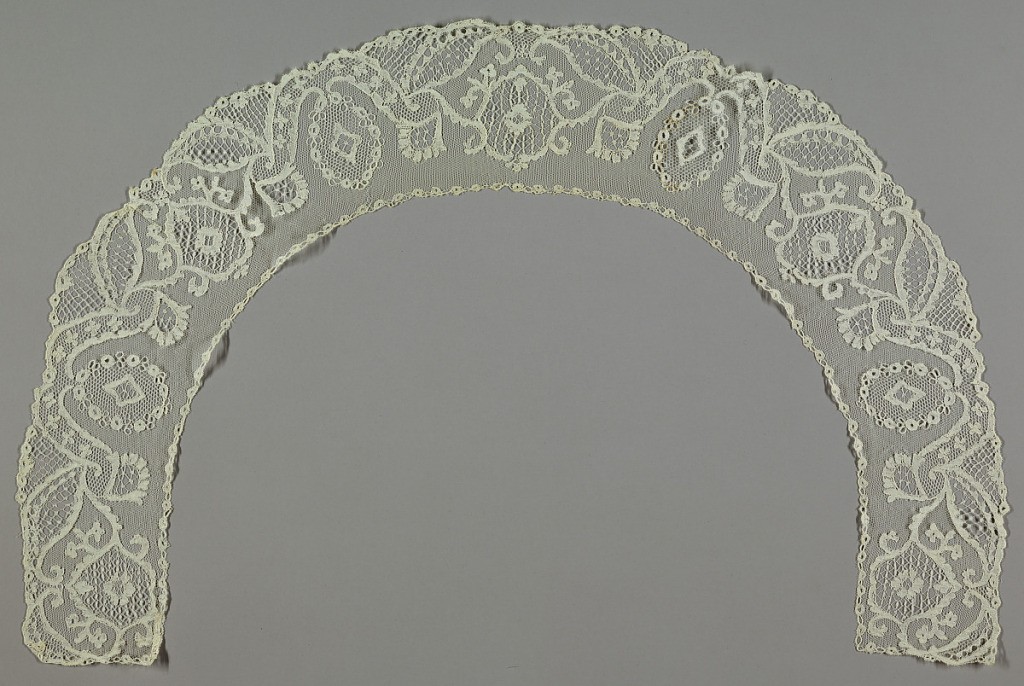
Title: Collar
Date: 19th century
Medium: linen Technique: bobbin lace made in Lille style with heavy outlinig thread
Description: Deep collar or "Bertha" ornamented with flowers and compartments enclosing various stitches.